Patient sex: M
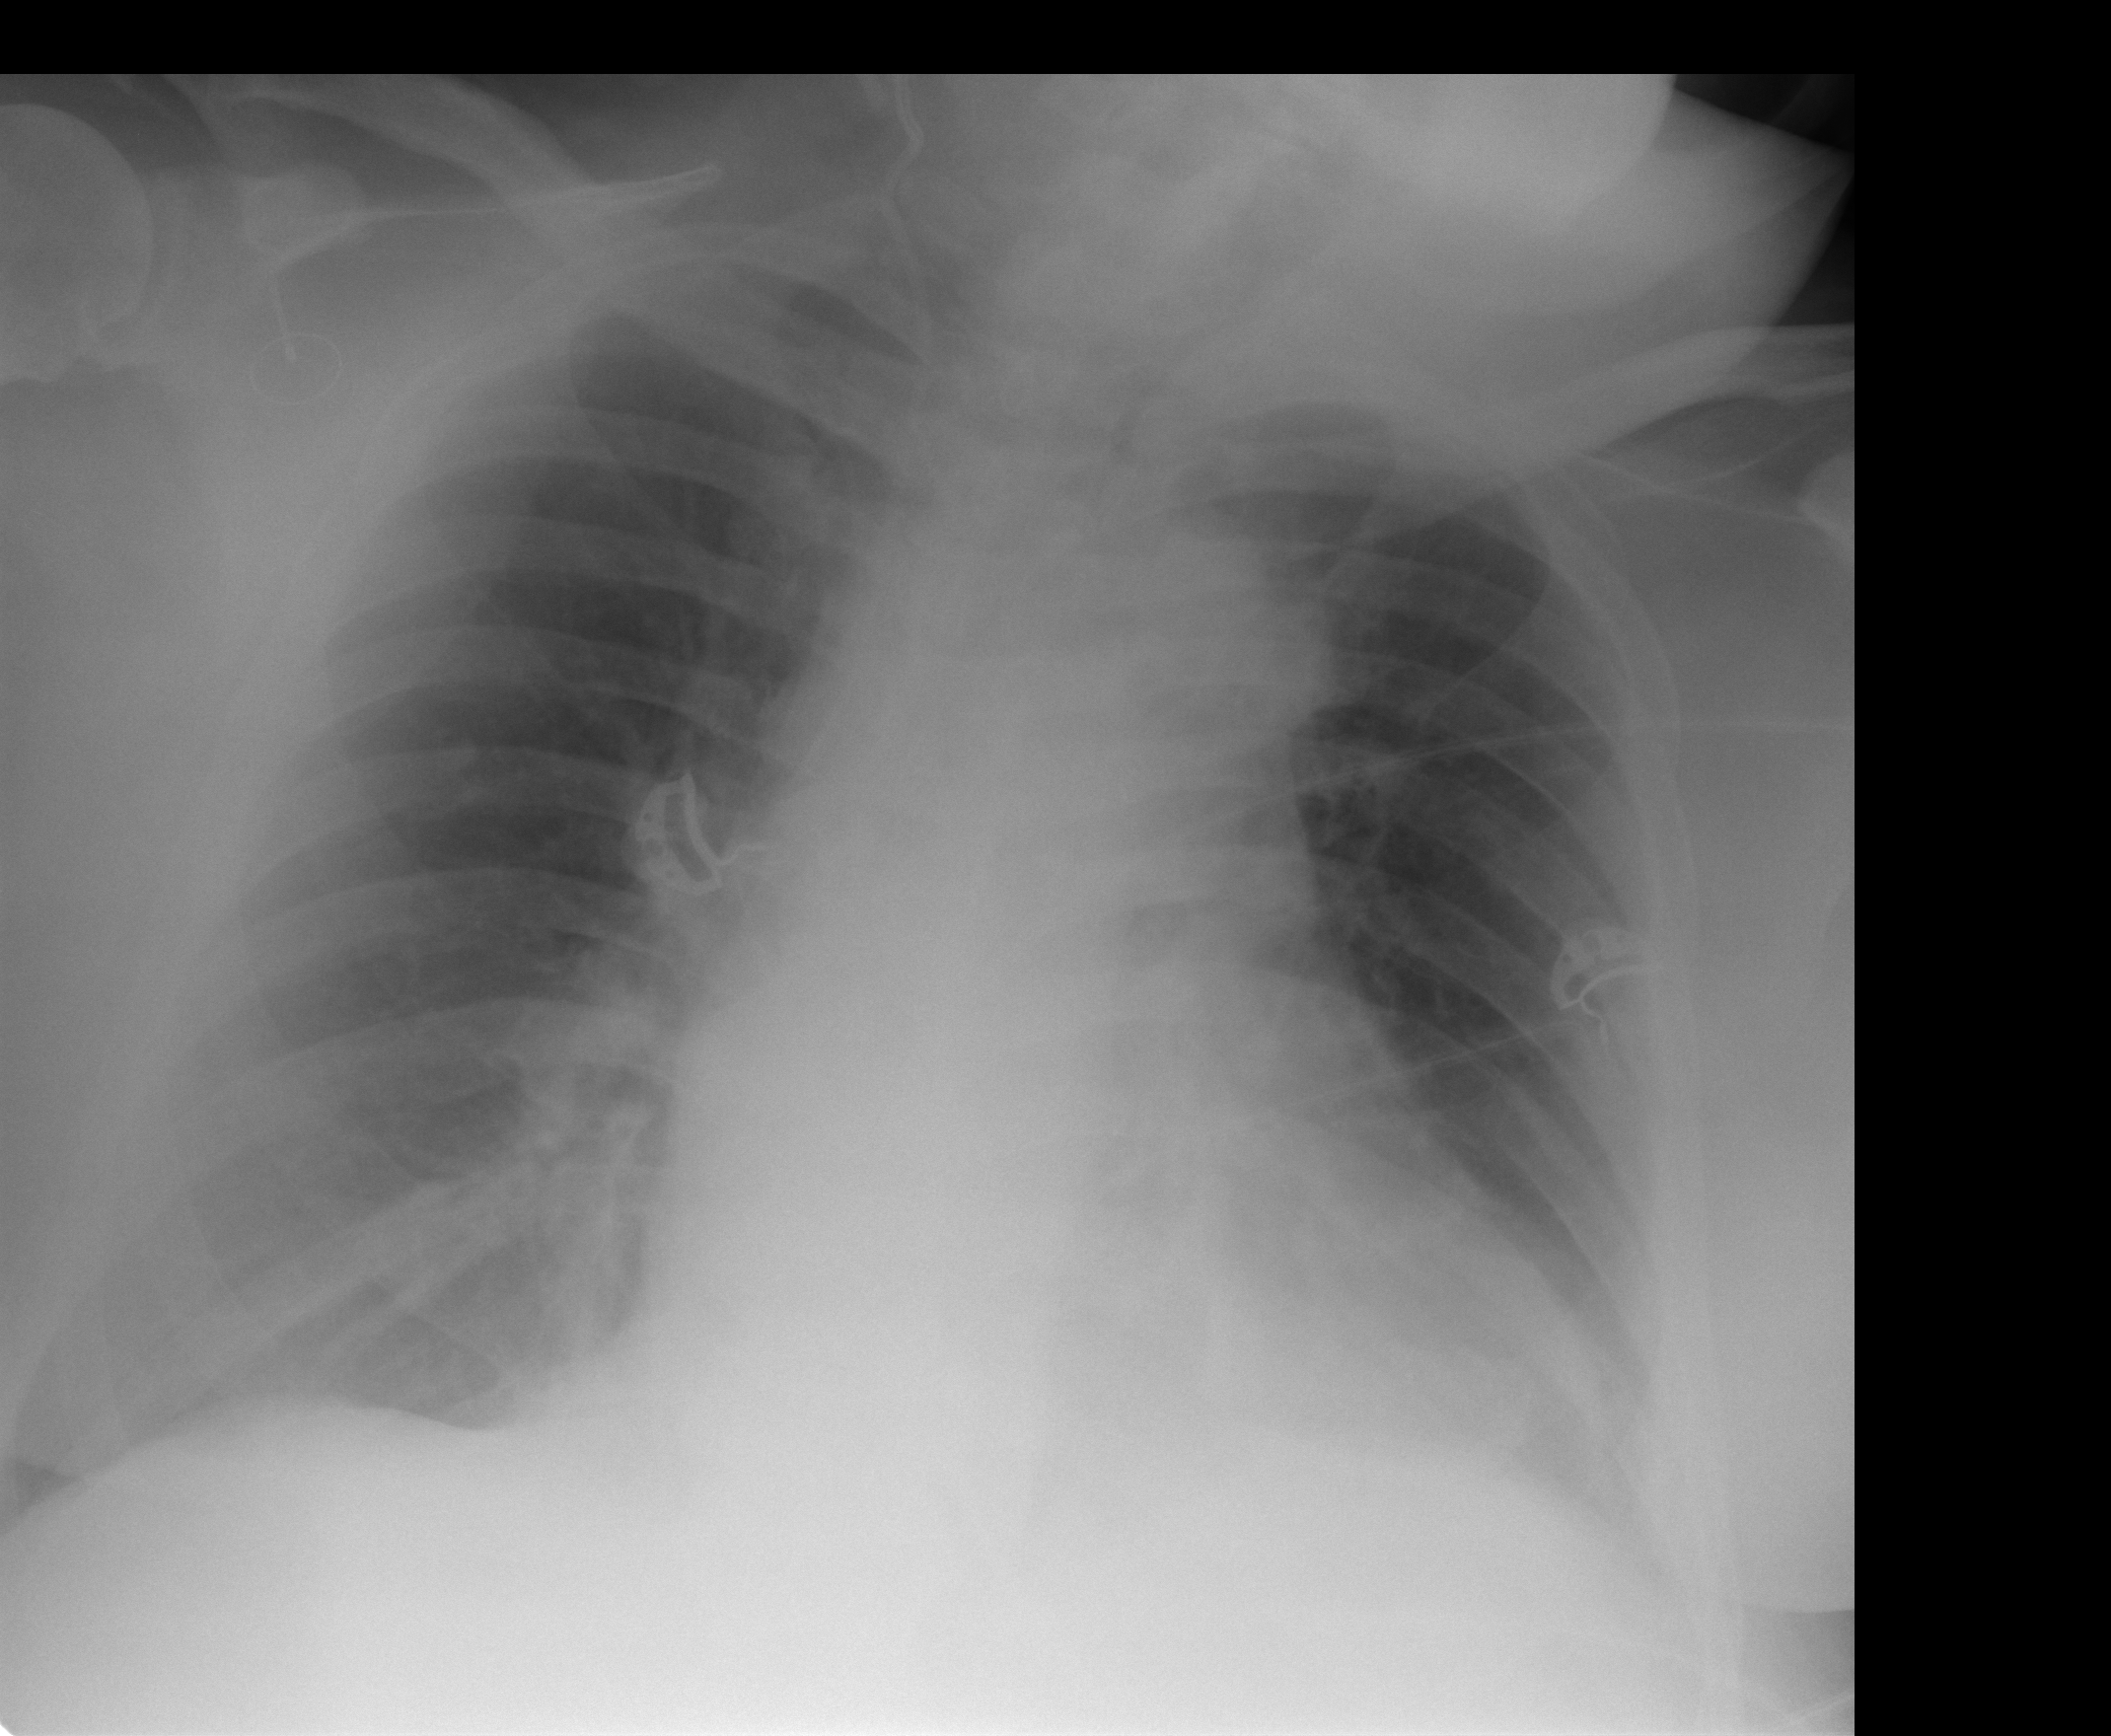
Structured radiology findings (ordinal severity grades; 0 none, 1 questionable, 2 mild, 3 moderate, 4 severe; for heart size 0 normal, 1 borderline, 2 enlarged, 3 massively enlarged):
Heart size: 2
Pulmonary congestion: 2
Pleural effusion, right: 0
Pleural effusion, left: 2
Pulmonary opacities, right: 0
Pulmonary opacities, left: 0
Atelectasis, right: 0
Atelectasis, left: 0